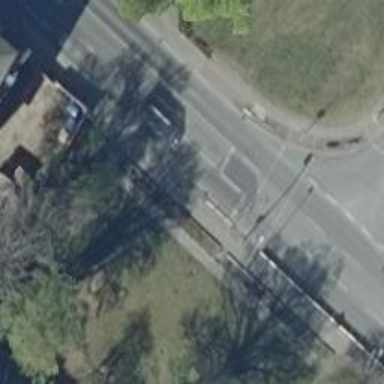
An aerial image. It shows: Road with traffic signals.